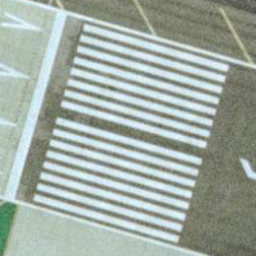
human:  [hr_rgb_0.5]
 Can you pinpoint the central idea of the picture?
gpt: runway